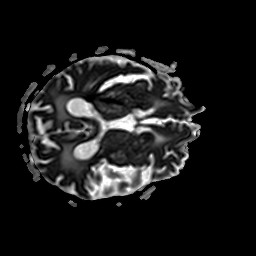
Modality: ADC
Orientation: axial
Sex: female
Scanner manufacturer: philips
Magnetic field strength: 3 T
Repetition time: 4.483 s
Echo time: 0.06119 s